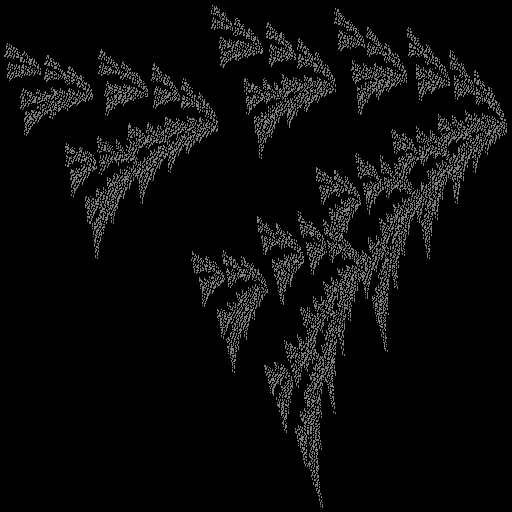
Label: watersprite